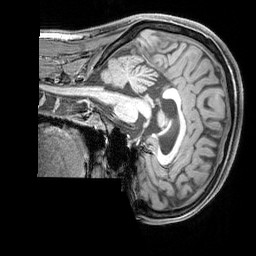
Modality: T1w
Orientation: sagittal
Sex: female
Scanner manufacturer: siemens
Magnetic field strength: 3 T
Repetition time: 2.3 s
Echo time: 0.00226 s